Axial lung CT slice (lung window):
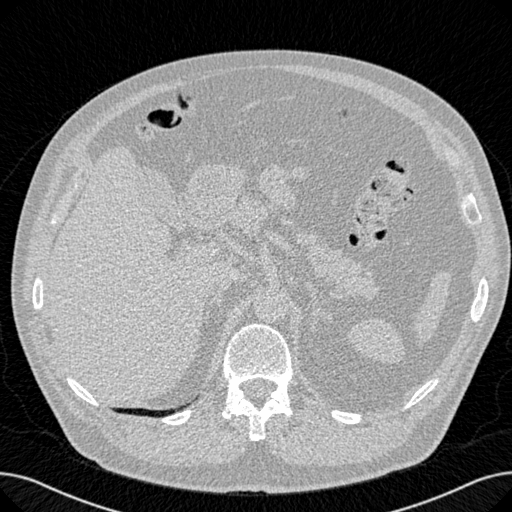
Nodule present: no